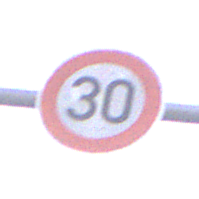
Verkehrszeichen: Geschwindigkeit30
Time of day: SunriseSunset
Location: Outdoor (Suburban)
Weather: PartlyCloudy
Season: NotSpecified
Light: Natural